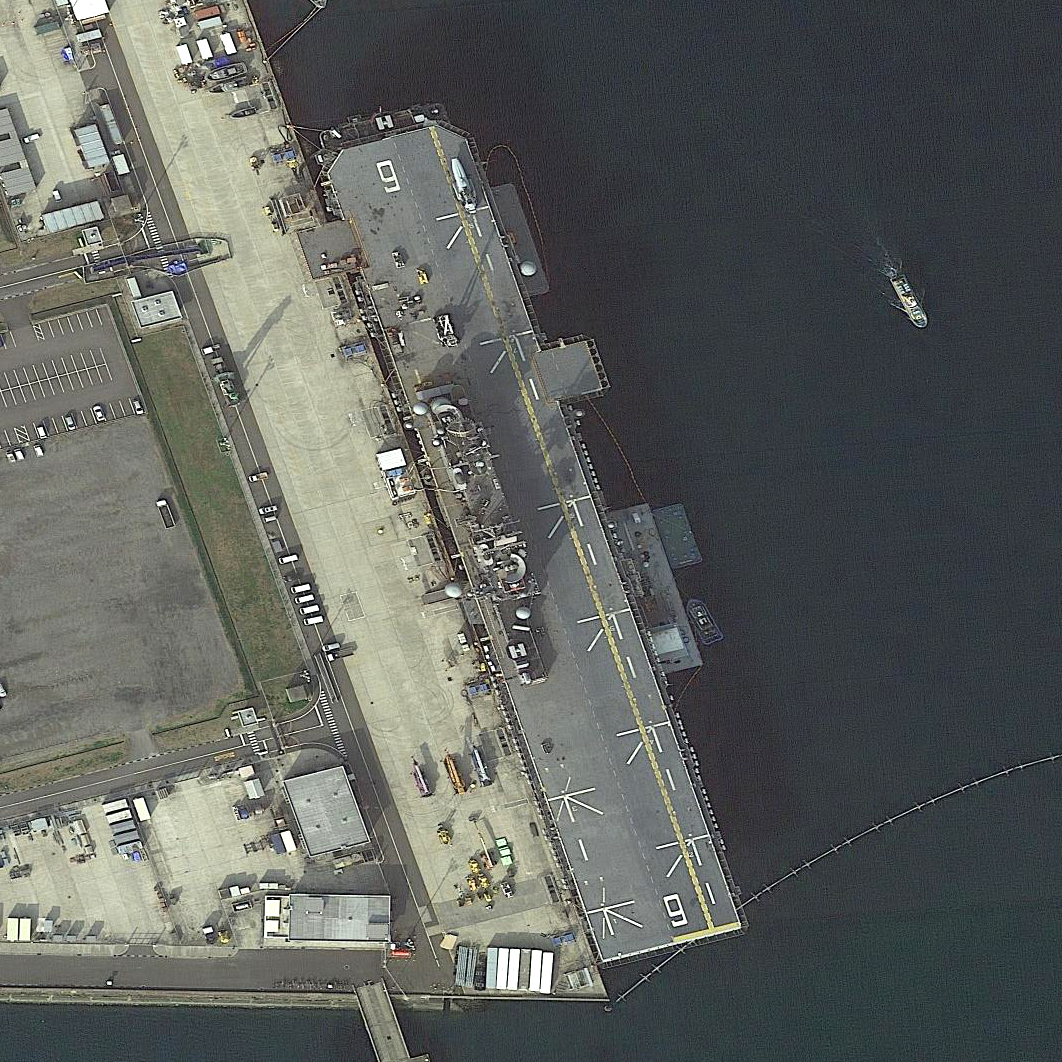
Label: assault